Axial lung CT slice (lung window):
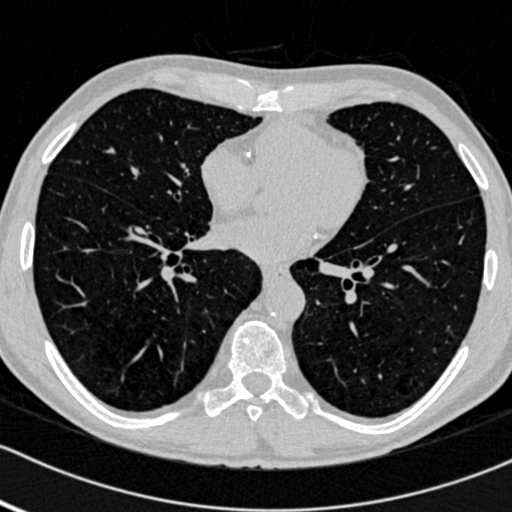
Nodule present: no